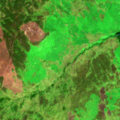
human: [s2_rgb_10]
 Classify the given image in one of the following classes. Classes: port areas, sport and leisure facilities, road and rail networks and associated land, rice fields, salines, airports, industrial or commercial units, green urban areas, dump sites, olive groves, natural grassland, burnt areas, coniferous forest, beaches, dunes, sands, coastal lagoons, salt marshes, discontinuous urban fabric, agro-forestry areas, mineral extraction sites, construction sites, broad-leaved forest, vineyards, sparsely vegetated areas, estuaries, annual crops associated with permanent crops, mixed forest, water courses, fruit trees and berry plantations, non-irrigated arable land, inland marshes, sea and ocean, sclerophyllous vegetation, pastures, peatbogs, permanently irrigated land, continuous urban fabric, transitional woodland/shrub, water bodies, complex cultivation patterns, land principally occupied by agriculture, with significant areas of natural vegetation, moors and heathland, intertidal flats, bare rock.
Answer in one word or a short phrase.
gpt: moors and heathland, peatbogs